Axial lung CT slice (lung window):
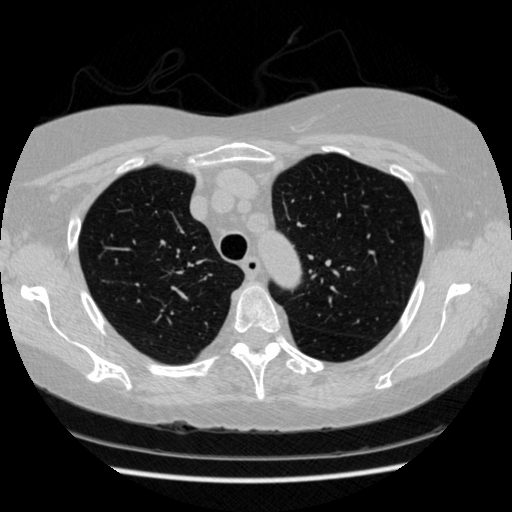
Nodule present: no